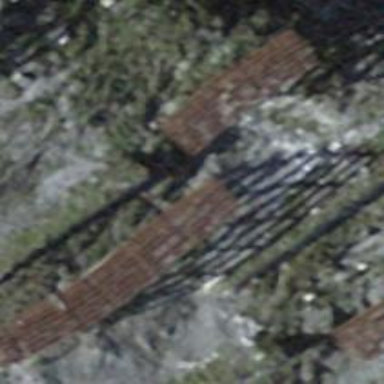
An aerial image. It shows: Structure designed as avalanche protection.